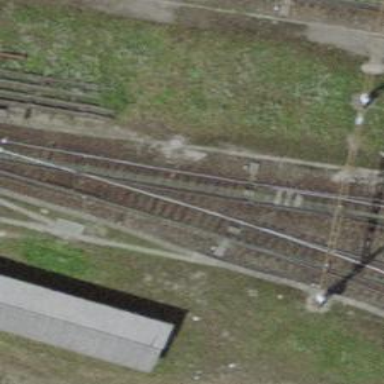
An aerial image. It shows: Railway switch.